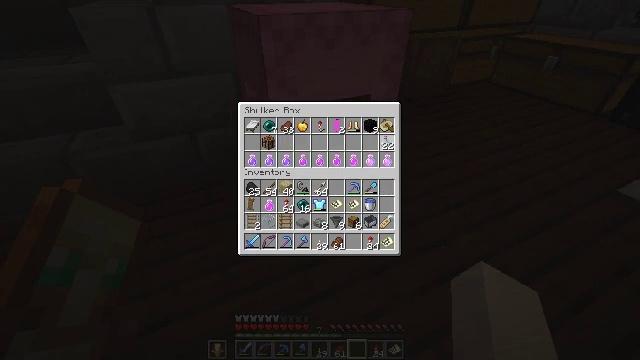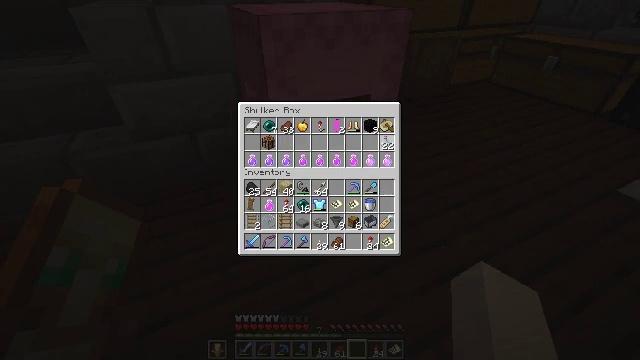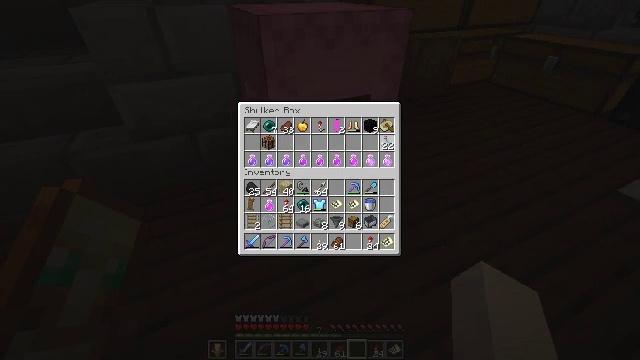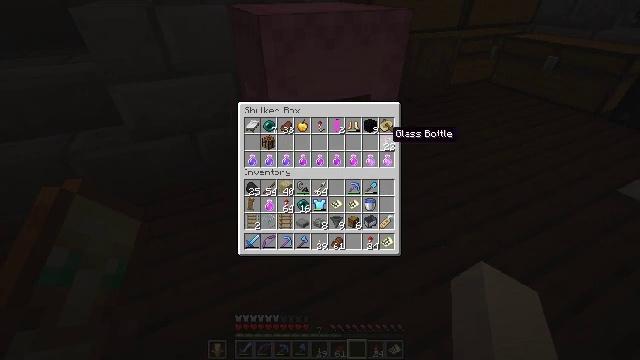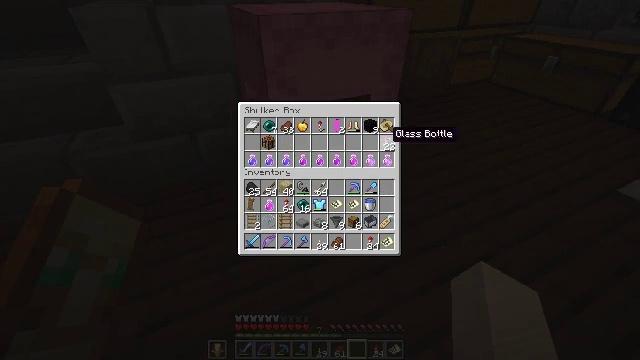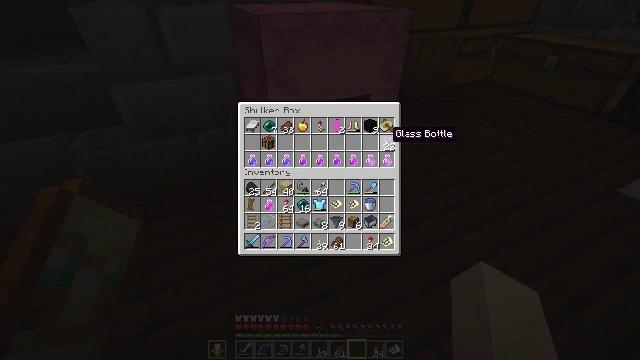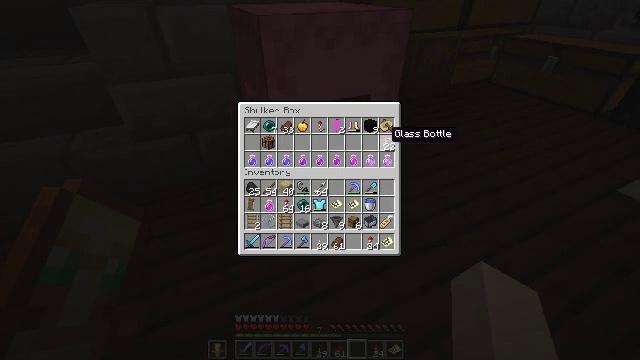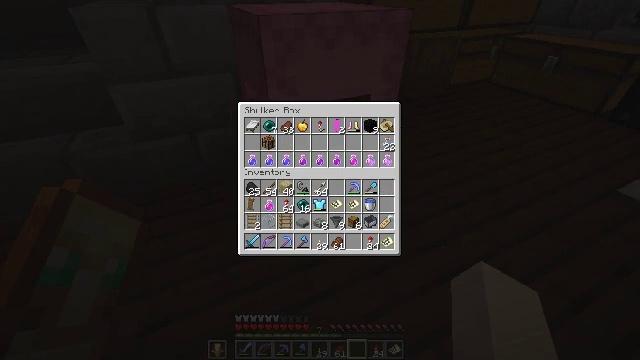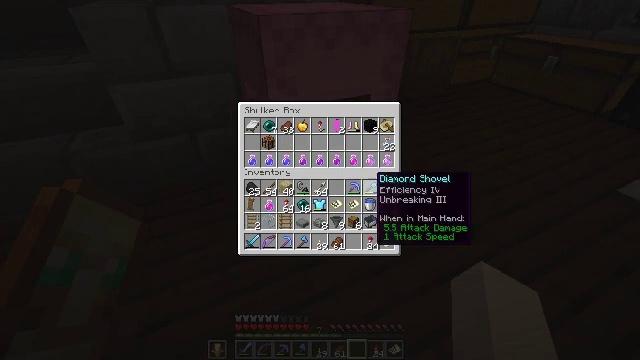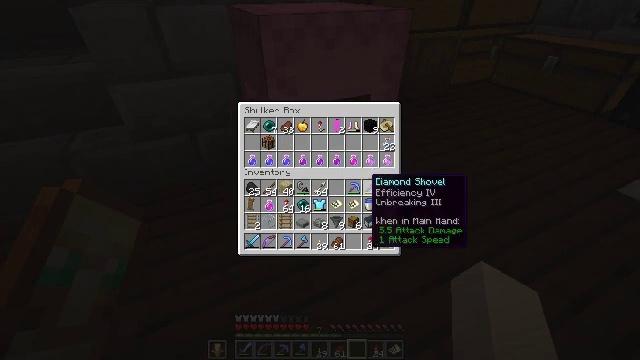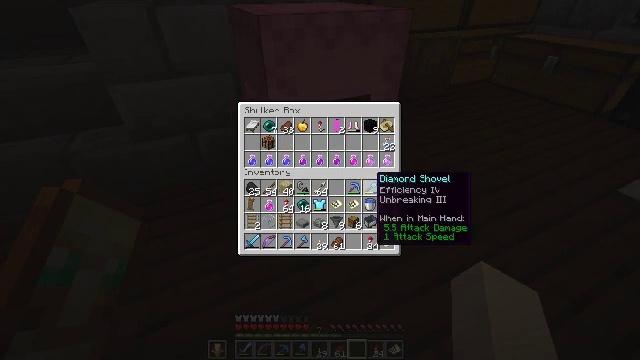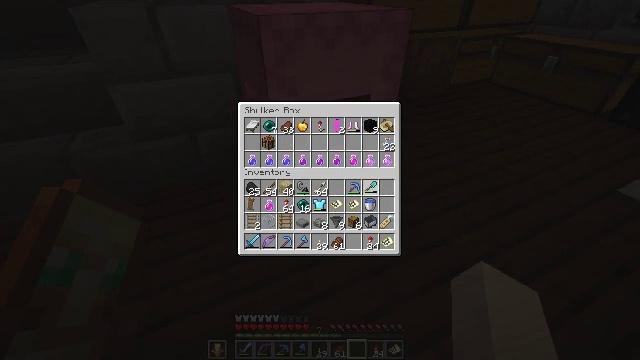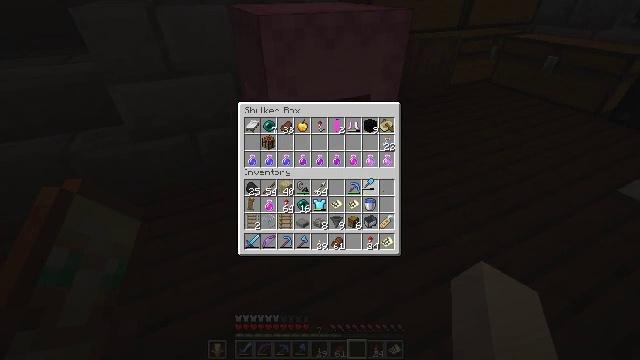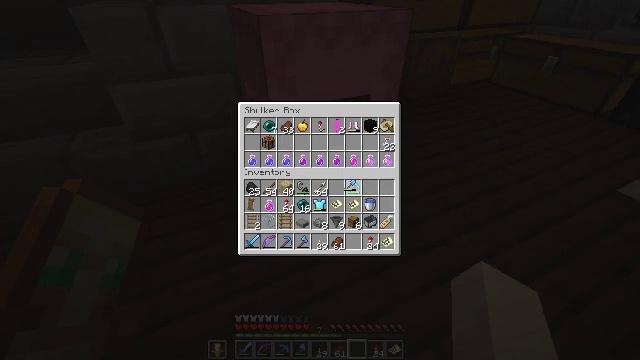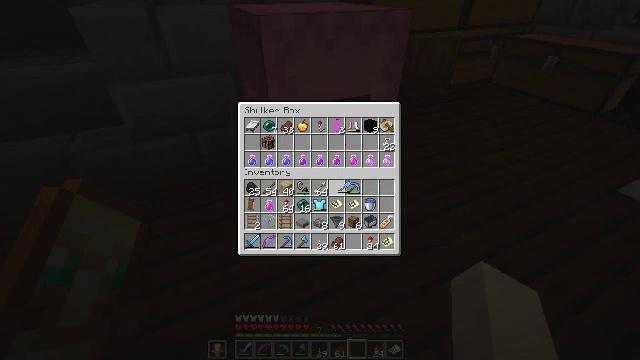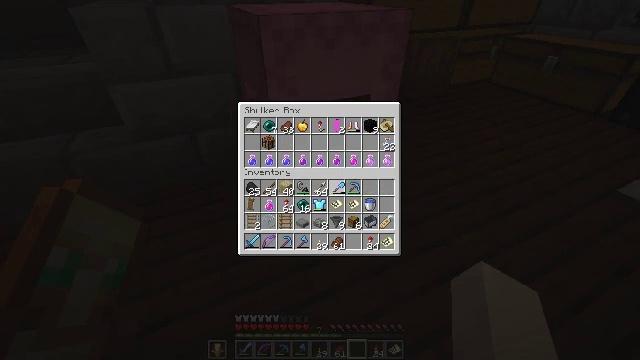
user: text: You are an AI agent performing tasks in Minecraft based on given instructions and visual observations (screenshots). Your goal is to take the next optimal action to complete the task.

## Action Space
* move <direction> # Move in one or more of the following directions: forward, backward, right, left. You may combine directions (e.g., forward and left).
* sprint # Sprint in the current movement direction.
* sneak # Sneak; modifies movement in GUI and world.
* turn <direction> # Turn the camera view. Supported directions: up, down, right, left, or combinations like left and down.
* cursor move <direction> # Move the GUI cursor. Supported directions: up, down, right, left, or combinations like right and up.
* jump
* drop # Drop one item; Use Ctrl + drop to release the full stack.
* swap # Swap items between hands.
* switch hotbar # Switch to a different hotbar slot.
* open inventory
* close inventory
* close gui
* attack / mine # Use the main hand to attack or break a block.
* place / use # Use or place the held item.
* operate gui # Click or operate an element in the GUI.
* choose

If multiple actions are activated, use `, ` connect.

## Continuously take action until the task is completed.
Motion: motion action
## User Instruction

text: Remove the pink shulker box from its place.
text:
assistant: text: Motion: operate gui
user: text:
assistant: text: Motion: operate gui
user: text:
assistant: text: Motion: no_op
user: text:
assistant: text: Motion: no_op
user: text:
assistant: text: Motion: no_op
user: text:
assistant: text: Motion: no_op
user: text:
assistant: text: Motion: cursor move left and down
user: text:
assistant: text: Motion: cursor move down
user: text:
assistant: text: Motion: no_op
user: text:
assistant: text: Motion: no_op
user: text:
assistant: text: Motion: operate gui
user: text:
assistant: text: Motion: operate gui
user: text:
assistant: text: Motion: cursor move left
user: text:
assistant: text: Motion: no_op
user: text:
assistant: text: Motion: no_op
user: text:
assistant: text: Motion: operate gui
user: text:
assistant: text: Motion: operate gui
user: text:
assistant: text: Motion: no_op
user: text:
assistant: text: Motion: cursor move left
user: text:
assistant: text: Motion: cursor move left
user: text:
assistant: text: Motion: no_op
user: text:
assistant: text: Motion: no_op
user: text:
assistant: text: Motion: no_op
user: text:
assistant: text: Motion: operate gui
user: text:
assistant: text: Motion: cursor move right and up, operate gui
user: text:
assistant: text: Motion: cursor move right and up
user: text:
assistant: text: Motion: cursor move right
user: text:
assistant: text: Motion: no_op
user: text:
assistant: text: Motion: no_op
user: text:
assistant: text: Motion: operate gui